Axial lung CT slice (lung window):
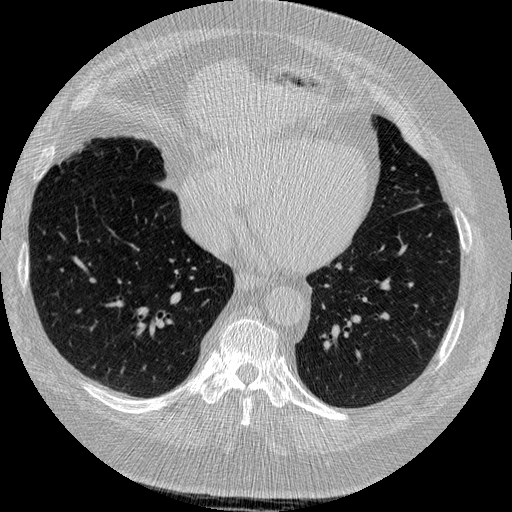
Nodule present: no